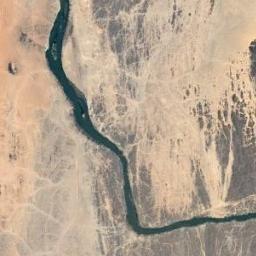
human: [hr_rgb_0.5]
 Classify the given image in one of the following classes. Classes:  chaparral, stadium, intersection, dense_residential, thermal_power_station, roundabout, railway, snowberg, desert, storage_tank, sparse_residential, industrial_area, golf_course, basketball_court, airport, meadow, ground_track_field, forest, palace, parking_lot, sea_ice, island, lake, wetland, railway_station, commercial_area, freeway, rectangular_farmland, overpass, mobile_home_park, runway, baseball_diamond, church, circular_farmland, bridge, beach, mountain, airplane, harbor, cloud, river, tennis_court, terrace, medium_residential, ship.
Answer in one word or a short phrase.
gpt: river